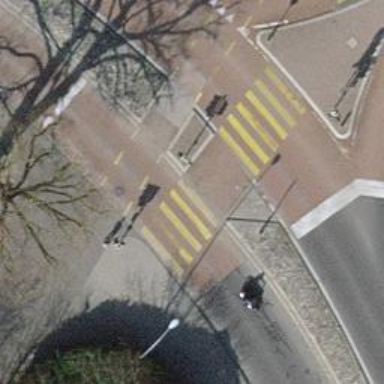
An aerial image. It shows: Crossing with zebra markings controlled by traffic signals.